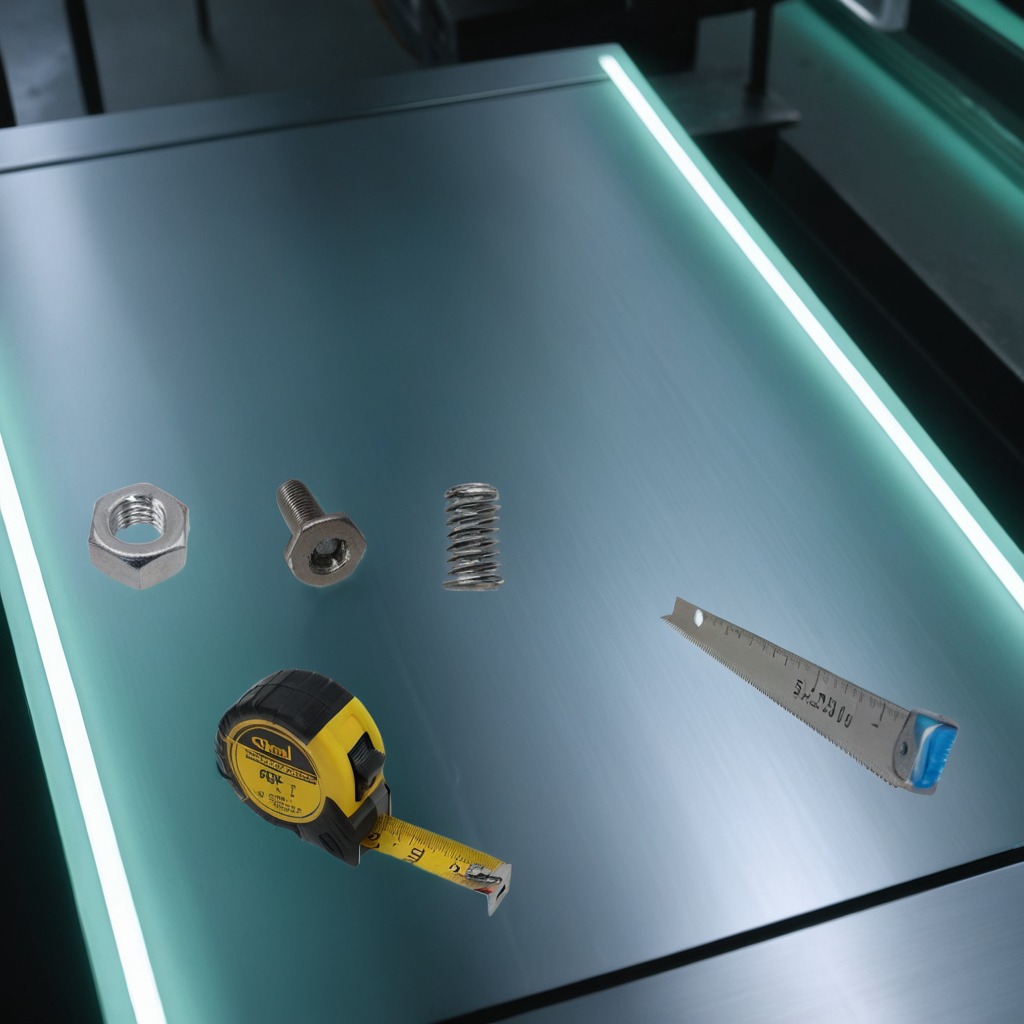
A measuring tape, a metal machine screw, a coiled metal spring, a handheld metal saw, and a metal nut are lying on the metal table.